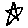
Label: star